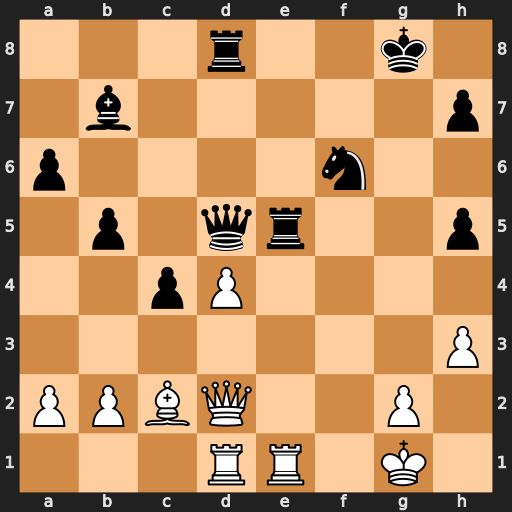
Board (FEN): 3r2k1/1b5p/p4n2/1p1qr2p/2pP4/7P/PPBQ2P1/3RR1K1
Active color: w
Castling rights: -
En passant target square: -
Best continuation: Rxe5 Qxe5 dxe5 Rxd2 Rxd2